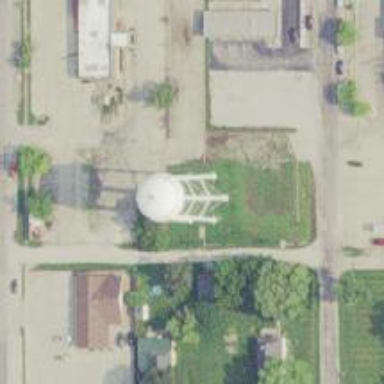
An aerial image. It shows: Water tower that is man-made.